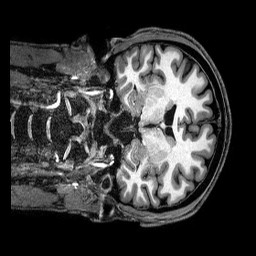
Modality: T1w
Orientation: coronal
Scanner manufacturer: philips
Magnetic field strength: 3 T
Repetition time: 2.5 s
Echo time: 0.0057 s